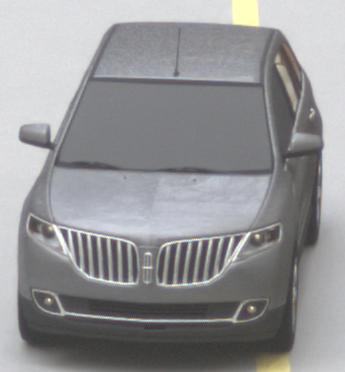
Make: Lincoln
Model: MKX
Detailed model: Gen. 1 CD3
Model produced from: 2010
Model produced until: 2015
Doors: 5
Color: gray
Road condition: dry road
Daytime: morning or afternoon
Contrast: low contrast